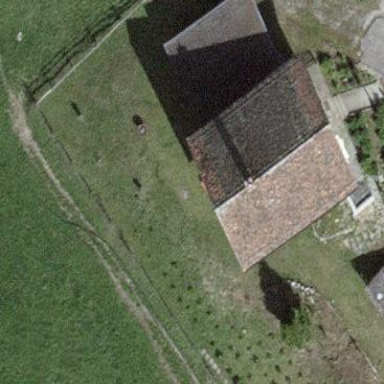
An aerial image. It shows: Detached building.